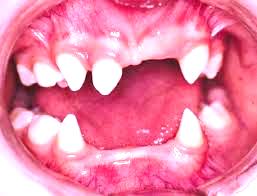
Condition: hypodontia